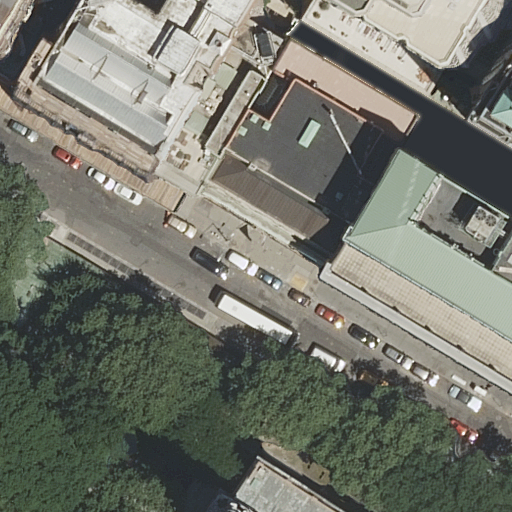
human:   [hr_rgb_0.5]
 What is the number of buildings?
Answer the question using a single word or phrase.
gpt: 9

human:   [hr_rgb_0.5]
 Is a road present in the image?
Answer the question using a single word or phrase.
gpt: yes

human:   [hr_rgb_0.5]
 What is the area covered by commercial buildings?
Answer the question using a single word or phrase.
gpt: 0m2

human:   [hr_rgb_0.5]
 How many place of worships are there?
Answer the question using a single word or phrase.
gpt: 1

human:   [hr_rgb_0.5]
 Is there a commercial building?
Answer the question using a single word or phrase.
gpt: no

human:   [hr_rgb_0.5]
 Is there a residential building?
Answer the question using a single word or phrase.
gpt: yes

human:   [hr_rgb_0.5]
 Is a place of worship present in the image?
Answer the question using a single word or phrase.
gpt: yes

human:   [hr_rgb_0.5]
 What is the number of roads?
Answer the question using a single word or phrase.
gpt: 1

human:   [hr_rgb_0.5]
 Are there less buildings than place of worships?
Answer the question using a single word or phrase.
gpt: no

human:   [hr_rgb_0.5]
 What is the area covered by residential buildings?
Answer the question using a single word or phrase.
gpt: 3599m2

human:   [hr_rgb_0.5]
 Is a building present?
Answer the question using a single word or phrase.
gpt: yes

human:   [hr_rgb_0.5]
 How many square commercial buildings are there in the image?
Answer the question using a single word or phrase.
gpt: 0

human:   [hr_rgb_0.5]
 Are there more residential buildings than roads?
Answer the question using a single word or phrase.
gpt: yes

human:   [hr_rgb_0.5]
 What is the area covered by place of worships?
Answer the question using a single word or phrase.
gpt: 1505m2

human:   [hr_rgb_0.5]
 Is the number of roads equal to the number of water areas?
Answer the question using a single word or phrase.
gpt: no

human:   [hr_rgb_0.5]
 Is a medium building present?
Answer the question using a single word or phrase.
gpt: yes

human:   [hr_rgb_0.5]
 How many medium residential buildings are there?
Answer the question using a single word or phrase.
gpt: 5

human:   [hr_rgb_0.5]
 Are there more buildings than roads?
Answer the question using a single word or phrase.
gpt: yes

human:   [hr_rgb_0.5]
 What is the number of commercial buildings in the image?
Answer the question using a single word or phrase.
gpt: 0

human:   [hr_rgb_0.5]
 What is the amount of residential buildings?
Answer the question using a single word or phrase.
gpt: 8

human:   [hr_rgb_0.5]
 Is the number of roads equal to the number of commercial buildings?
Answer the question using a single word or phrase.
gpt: no

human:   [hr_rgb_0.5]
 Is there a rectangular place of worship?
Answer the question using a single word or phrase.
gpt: no

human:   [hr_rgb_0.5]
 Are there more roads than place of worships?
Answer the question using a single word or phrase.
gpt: no

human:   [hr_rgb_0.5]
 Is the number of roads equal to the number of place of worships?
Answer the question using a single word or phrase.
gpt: yes

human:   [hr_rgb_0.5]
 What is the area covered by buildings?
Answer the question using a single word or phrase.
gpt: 5104m2

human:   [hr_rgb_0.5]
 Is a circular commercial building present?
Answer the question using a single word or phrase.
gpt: no

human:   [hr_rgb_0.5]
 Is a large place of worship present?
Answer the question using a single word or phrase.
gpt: yes

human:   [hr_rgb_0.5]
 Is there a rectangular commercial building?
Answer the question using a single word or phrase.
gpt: no

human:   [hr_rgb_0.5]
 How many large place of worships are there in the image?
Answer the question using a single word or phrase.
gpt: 1

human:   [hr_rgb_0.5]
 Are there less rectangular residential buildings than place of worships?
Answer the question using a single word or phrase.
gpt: no

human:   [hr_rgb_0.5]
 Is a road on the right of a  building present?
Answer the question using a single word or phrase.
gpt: no

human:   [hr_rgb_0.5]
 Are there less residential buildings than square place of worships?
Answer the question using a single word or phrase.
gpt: no

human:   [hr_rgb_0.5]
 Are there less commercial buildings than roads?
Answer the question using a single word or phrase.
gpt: yes

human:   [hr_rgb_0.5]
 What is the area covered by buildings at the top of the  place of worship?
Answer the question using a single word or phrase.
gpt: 3599m2

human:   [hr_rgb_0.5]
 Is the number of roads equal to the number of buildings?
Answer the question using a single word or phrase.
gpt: no

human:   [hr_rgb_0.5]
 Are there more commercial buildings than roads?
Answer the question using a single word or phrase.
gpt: no

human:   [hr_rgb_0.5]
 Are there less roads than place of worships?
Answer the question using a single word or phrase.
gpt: no

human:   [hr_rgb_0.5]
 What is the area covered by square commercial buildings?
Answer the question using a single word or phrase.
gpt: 0m2

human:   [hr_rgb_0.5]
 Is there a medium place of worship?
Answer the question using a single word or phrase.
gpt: no

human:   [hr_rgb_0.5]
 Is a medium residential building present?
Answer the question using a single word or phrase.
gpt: yes

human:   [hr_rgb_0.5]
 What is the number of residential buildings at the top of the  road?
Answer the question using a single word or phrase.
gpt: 7

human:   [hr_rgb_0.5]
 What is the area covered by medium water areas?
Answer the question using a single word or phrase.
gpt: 0m2

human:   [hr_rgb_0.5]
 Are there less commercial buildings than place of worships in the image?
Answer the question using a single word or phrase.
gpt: yes

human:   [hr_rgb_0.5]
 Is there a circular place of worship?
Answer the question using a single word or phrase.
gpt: no

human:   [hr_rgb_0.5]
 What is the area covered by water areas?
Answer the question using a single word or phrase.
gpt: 0m2

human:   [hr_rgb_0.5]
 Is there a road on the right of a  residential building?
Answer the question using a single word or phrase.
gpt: no

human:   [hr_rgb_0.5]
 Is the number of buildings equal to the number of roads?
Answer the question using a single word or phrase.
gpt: no

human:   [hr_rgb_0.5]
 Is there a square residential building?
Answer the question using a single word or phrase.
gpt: no

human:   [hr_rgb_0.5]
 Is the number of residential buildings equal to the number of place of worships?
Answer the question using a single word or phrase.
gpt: no

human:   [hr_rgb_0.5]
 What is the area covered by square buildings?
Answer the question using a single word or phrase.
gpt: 0m2

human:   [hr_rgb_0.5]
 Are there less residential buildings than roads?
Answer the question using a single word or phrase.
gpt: no

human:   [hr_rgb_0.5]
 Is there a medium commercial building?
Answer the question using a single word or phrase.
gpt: no

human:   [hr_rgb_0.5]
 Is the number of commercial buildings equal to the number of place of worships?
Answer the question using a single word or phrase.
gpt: no

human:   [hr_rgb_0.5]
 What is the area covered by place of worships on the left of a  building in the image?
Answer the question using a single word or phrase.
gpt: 1505m2

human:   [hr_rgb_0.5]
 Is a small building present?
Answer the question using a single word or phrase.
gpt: yes

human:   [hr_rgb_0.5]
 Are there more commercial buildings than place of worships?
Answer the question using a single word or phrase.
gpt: no

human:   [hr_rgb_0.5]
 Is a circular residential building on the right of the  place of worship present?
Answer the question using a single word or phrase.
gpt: no

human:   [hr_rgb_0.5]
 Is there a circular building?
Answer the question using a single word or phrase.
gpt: no

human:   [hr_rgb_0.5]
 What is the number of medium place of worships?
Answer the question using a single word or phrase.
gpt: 0

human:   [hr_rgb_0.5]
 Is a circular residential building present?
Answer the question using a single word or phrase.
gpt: no

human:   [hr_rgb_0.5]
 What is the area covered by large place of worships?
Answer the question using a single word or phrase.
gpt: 1505m2

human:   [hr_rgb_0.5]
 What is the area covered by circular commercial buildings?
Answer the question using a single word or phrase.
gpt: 0m2

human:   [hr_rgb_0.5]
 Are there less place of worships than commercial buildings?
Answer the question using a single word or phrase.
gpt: no

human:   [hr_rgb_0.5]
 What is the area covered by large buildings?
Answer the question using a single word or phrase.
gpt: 4090m2